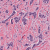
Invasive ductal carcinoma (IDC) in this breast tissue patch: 1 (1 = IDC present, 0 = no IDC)